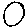
Label: circle